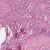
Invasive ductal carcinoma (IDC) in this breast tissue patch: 1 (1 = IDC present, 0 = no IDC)